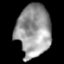
Tissue: lung
Cell type: Epithelial cells
Senescence score: 0.2143
Nuclear area (px): 1738
Mean DAPI intensity: 153.992